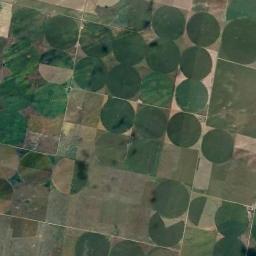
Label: circular_farmland